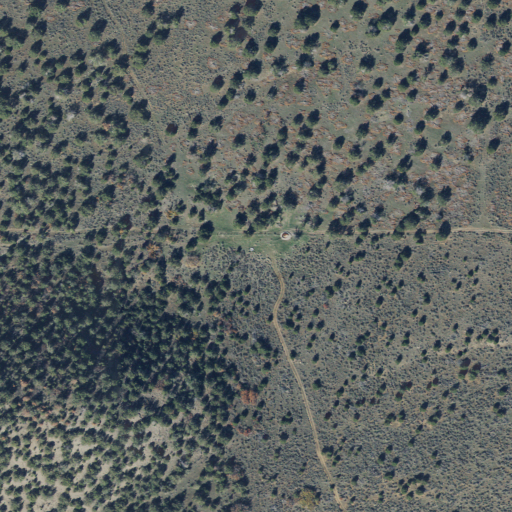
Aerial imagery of valley in Utah named Spring Canyon containing evergreen forest, shrub, and mixed forest